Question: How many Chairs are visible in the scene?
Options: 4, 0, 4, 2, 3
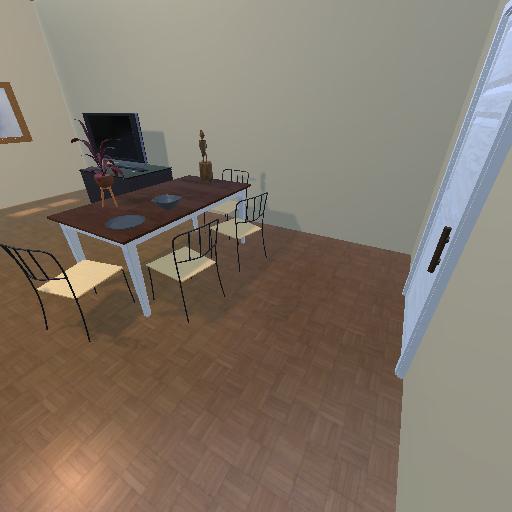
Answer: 4